Question: I have a text file that looks like the image below

This is my Access visual basic code that takes those 3 lines and puts them into columns
'''
Sub ImportMyFile()
Const strFile As String = "C:\Users\Samuel\Desktop\new.txt"
Dim strLine As String
Dim rs As Recordset
Dim i As Byte
Set rs = CurrentDb.OpenRecordset("Table2")
Open strFile For Input As #1
Do Until EOF(1)
i = i + 1
Line Input #1, strLine
If i = 1 Then
rs.AddNew
rs!Category_NM = strLine
ElseIf i = 2 Then
rs!Activity_Nm = Mid(strLine, 10)
ElseIf i = 3 Then
rs!Class_Nm = Mid(strLine, 7)
End If
If i = 4 Or EOF(1) Then
rs.Update
i = 0
End If
Loop
Close #1
rs.Close
Set rs = Nothing
End Sub
'''
Problem is that i have some sections that contain 4 lines where the name is split in 2. for example
'''
You
Tube
package: com.google.android.youtube
class: com.google.android.youtube.app.honeycomb.Shell$HomeActivity
'''
How can i account for this in my code?
I either need to just leave the "Tube" out and keep the "You" OR combine them "You Tube"
I am working with hundreds of thousands of code and really would like something automatic.
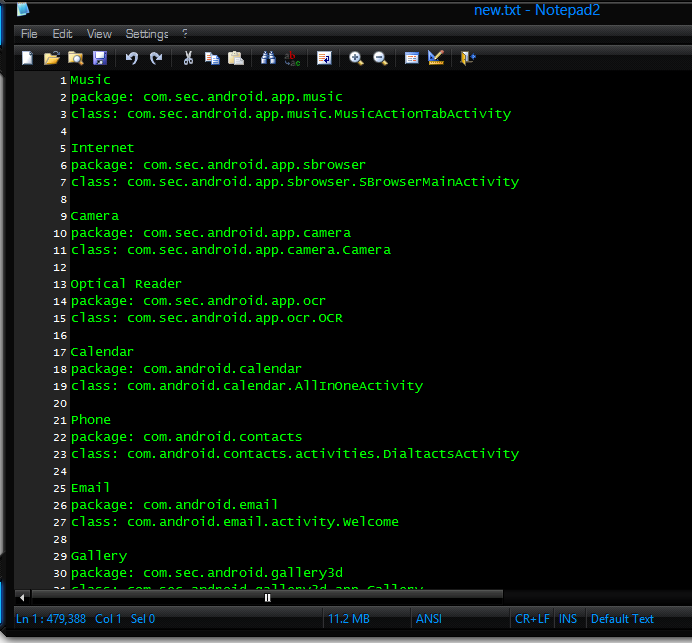
Answer: let's use i as flag
0 - need to add record
1 - set category
2 - set package
3 - set class & update recordset
'''
Sub ImportMyFile()
Const strFile As String = "C:\Users\Samuel\Desktop\new.txt"
Dim strLine As String
Dim rs As Recordset
Dim i As Byte
Set rs = CurrentDb.OpenRecordset("Table2")
Open strFile For Input As #1
Do Until EOF(1)
Line Input #1, strLine
If i = 0 Then
rs.AddNew
i = 1
end if
If left(strLine, 6) = "class:" Then
rs!Class_Nm = Mid(strLine, 7)
i = 3
End If
If left(strLine, 8) = "package:" Then
rs!Activity_Nm = Mid(strLine, 10)
i = 2
end if
If i = 1 Then
rs!Category_NM = rs!Category_NM & " " & strLine
end if
If i=3 or EOF(1) Then
rs.Update
i = 0
End If
Loop
Close #1
rs.Close
Set rs = Nothing
End Sub
'''